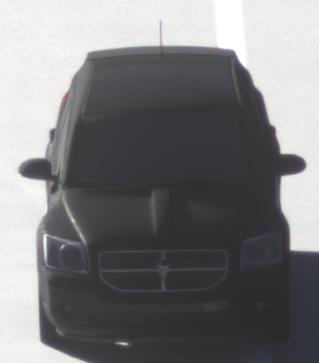
Make: Dodge
Model: Caliber 1.8
Detailed model: Caliber
Model produced from: 2006/06
Model produced until: 2009/03
Doors: 5
Color: black
Road condition: dry road
Daytime: morning or afternoon
Contrast: medium contrast